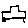
Label: car